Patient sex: M
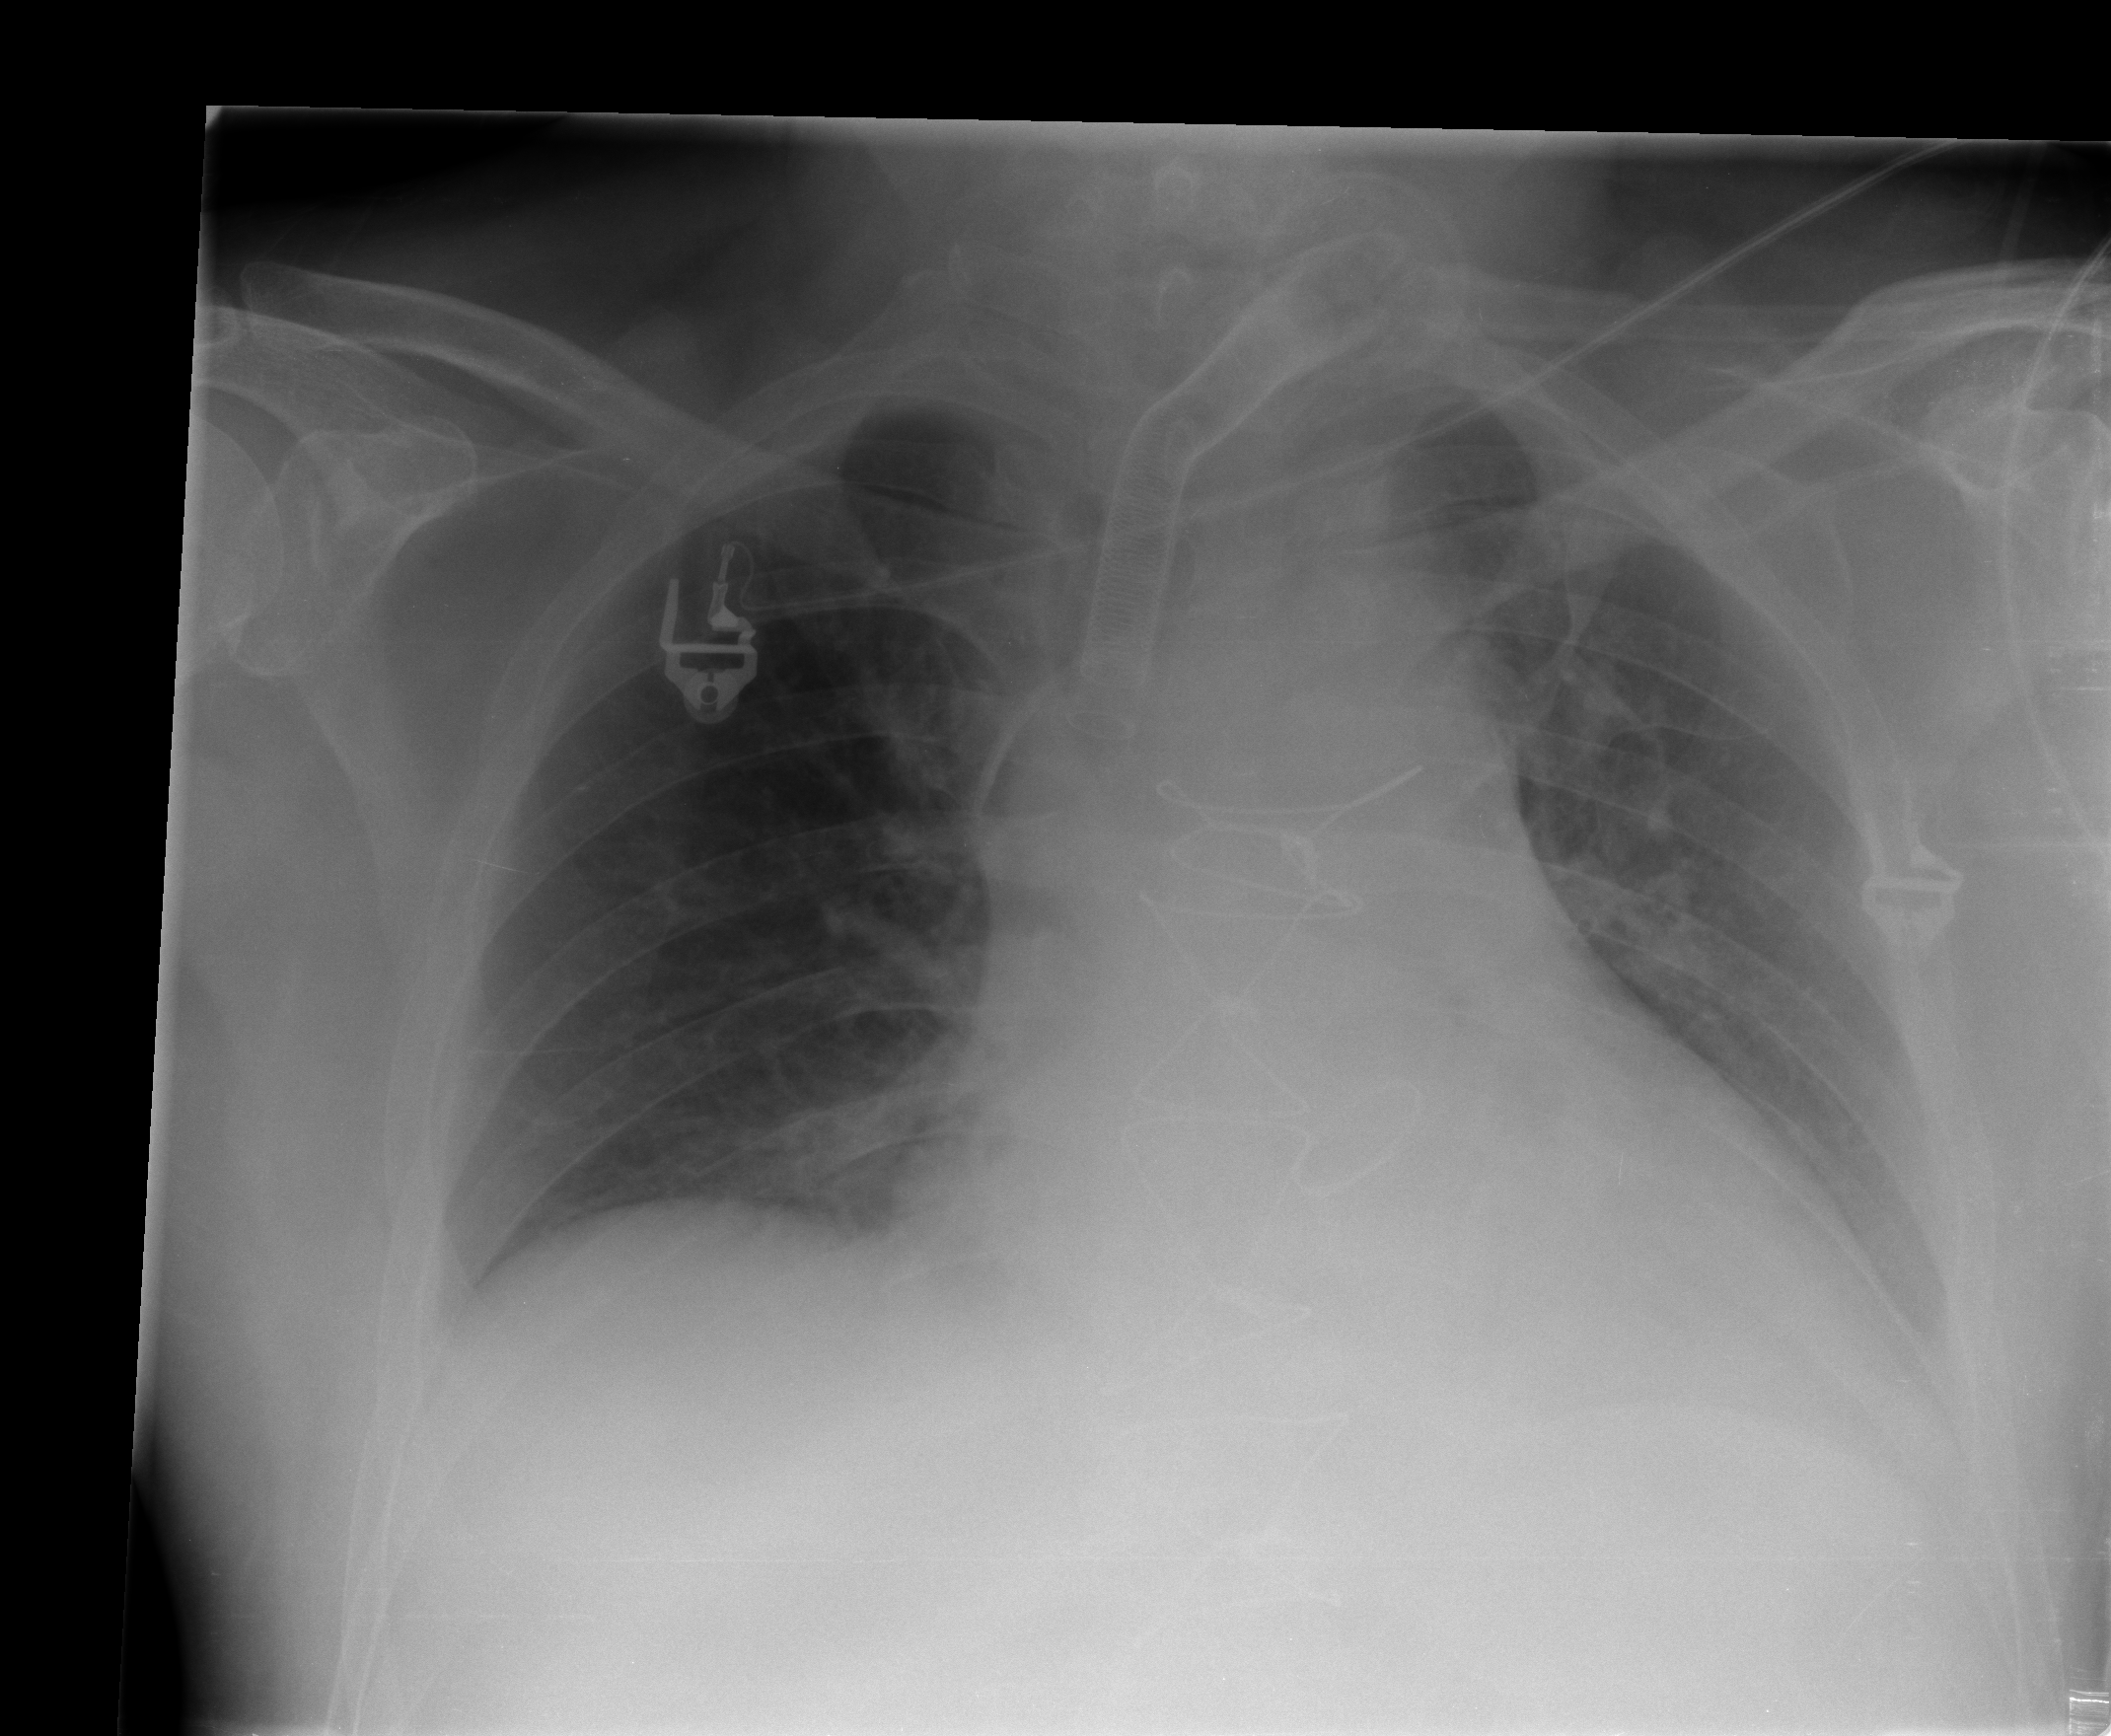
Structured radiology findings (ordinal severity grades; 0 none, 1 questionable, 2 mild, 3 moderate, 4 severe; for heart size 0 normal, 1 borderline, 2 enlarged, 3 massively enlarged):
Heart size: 0
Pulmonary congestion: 0
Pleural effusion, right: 1
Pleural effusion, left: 1
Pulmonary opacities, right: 0
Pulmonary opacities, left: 0
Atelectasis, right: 1
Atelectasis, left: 0